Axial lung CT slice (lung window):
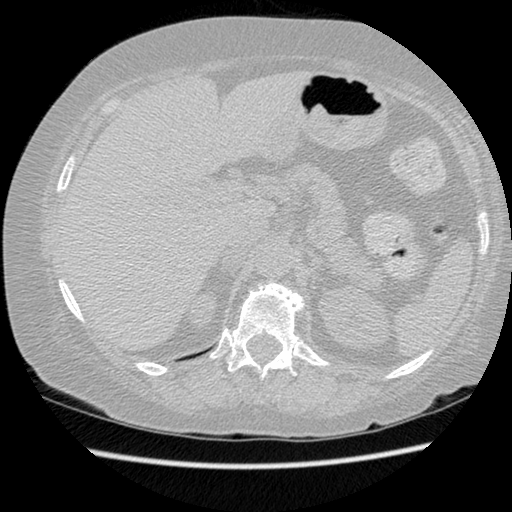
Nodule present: no